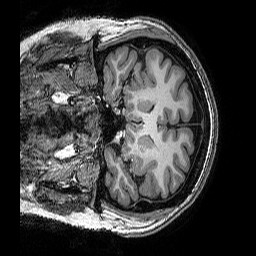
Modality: T1w
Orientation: coronal
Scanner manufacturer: siemens
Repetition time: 2.5 s
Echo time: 0.00341 s